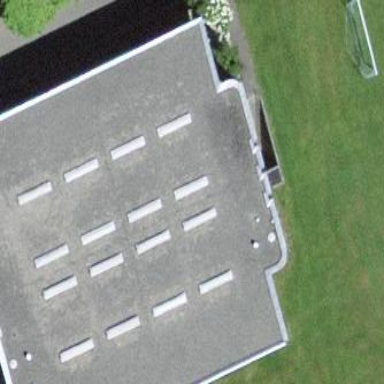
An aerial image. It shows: School building.